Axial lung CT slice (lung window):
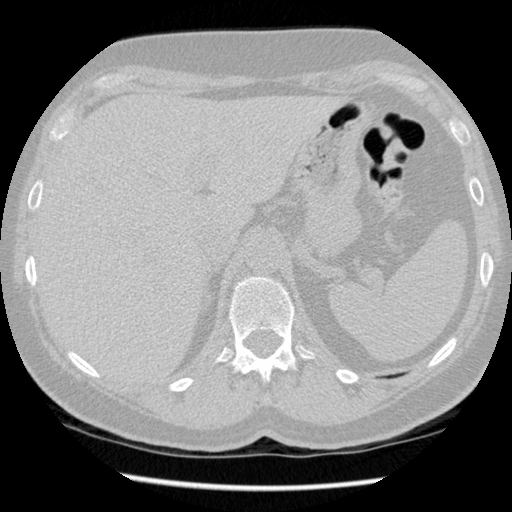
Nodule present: no